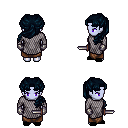
a pixel art fantasy rpg character, female body template, dark elf, purple skin, chain mail, robe skirt, raven princess hairstyle, metal gloves, black slippers, dagger, four views (front, back, left, right), 2x2 character sprite sheet, small pixel art, hard edges, no anti-aliasing